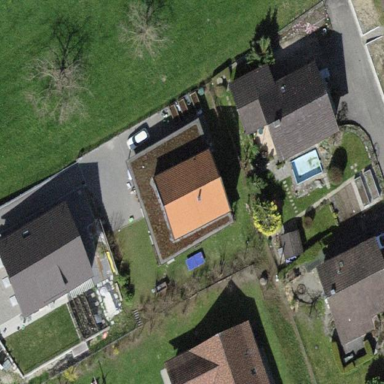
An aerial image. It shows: Residential building.